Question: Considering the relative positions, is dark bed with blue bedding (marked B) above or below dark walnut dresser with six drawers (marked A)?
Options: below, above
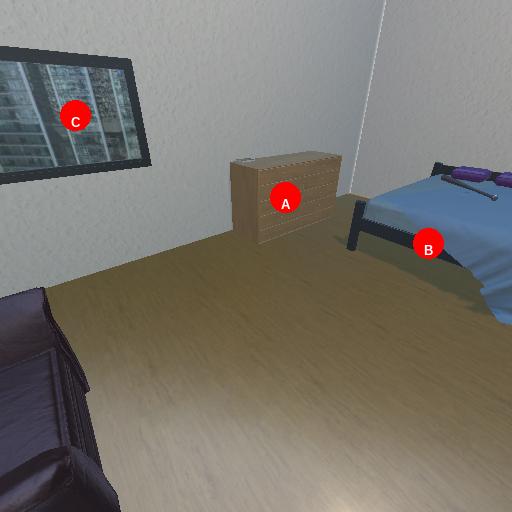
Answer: below